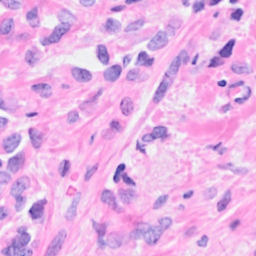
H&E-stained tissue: Breast